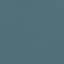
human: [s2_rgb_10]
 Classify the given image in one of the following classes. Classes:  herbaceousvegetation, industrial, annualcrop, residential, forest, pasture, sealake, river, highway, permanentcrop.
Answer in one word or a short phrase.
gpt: SeaLake